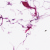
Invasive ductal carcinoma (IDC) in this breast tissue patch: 0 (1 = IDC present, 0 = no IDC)